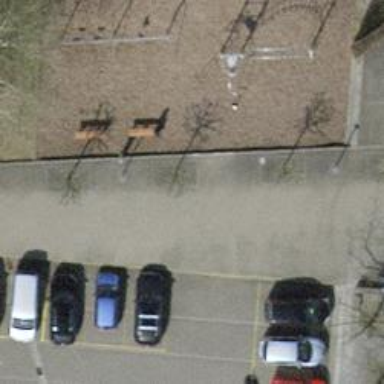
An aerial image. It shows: Brown bench.